Field crop: tomato
Growth stage: 1
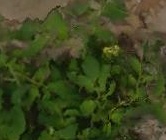
Species: tomato